Question: My code sample is:
'''
private String _body;
private String _forward;
// setup message body
BodyPart messageBodyPart = new MimeBodyPart();
messageBodyPart.setContent(_body + "
" + "--------------------------------" + "
" + _forward , "text/html");
_multipart.addBodyPart(messageBodyPart);
'''
When I send this message to my email address it shows:
_body = "Yeni Yazi"
and _forward = "deneme mail 2"

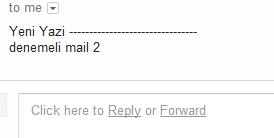
Answer: Since you're sending email as HTML text you should use '<br>' instead as that's the HTML line break.